Aerial crown-view tile of a tropical tree (Barro Colorado Island, Panama), acquired 20240611:
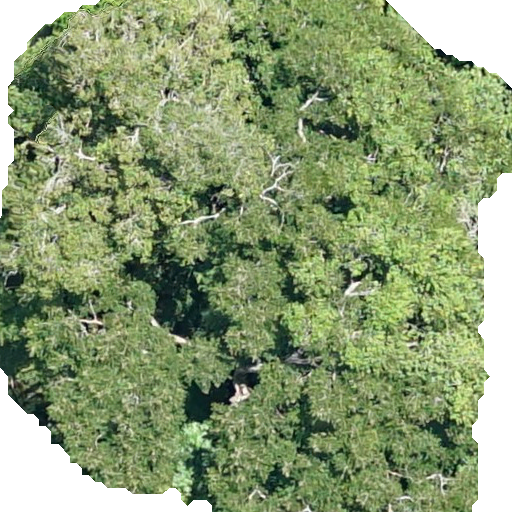
Species: Hymenaea courbaril
GBIF accepted scientific name: Hymenaea courbaril
Crown area: 393.84 m²